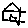
Label: house